Brain MRI study timepoint: early_postop
T1CE (contrast-enhanced T1) slice:
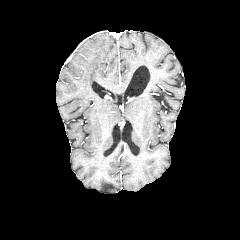
T2-FLAIR slice:
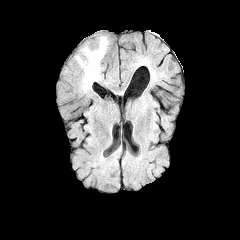